Question: I am trying to integrate UnityVideo ads into my iOS game made in SpriteKit and It appears the integration is successful, I followed <URL>
Now when i try to play test ads On my device the video ad plays for 1-2 seconds and then gets stuck forever in "buffering" state

Following gets printed in the console continuously......
DEBUG [T:0x74262000 M] -[UnityAdsVideoPlayer _videoProgressMonitor:]:257 VIDEO MOVED: 0.000000
DEBUG [T:0x74262000 M] -[UnityAdsVideoPlayer _videoProgressMonitor:]:259 VIDEO STALLED!
DEBUG [T:0x74262000 M] -[UnityAdsVideoViewController videoPlaybackStalled]:334
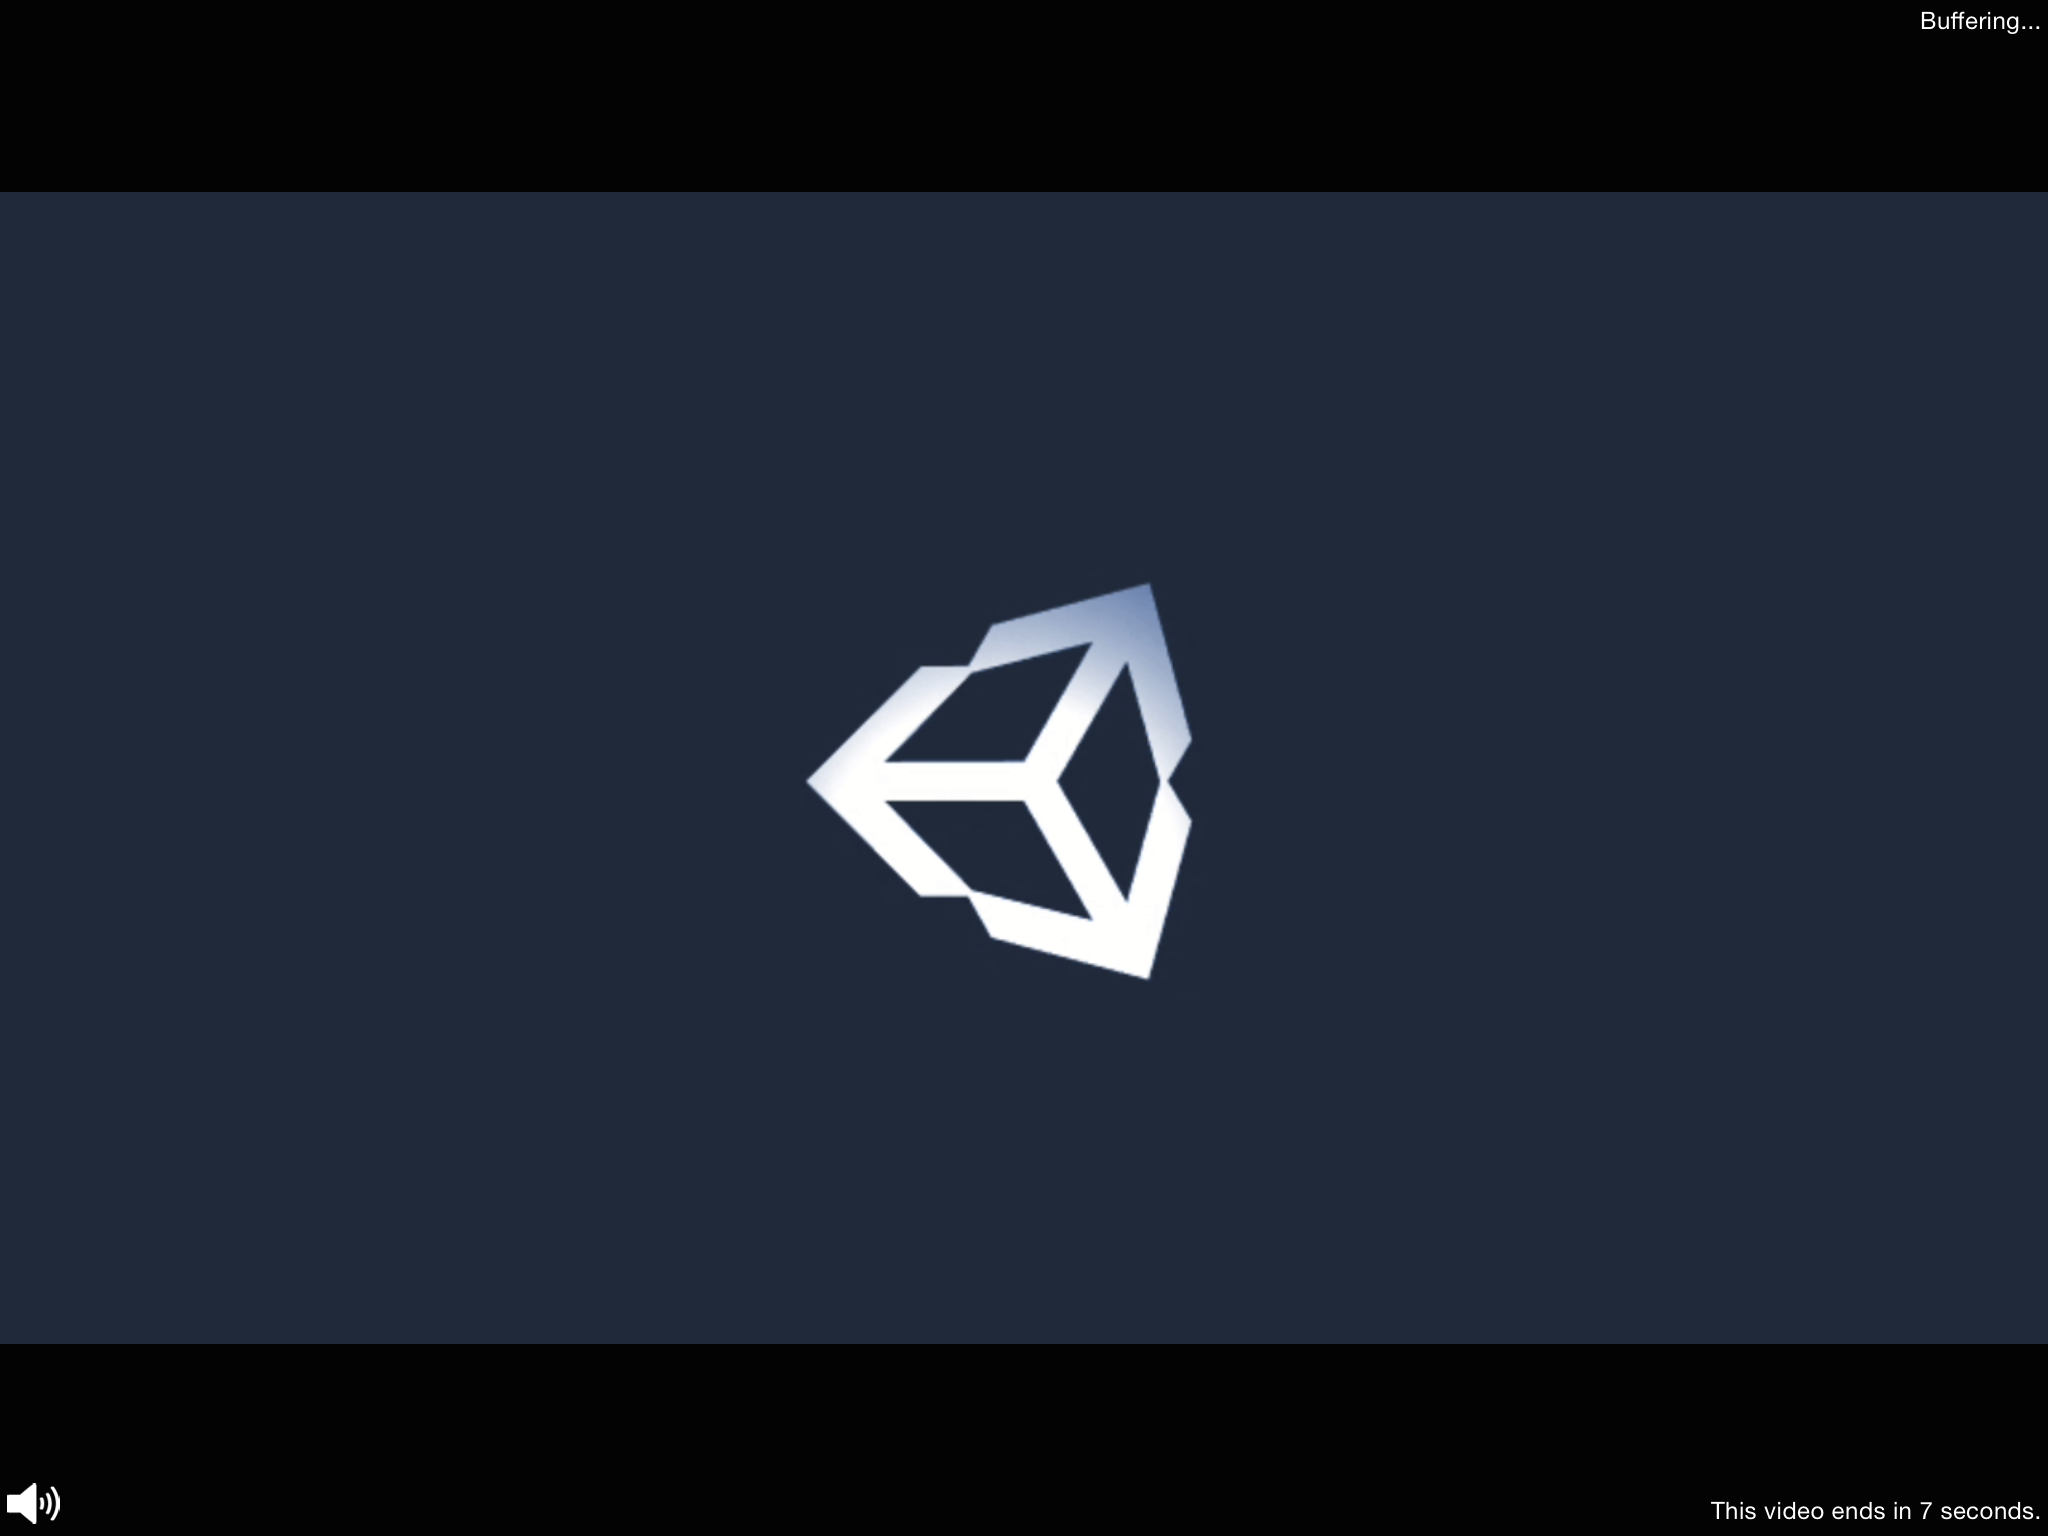
Answer: I got this response from Unity, via email. It may help you:
> Usually the VIDEO STALLED message is caused by poor network connectivity. What this means is that your app does not have enough time after initializing the Unity Ads -system to cache ads and it tries to fall back to streaming mode.There are a couple ways to solve this:
1. You could allow more time to pass inside your app after initializing the ads before calling the first ad.
2. We could disable ad streaming for your game. What this means is that it'll force the devices to cache the ads first. This of course means that it takes a little longer for the ads to become available.